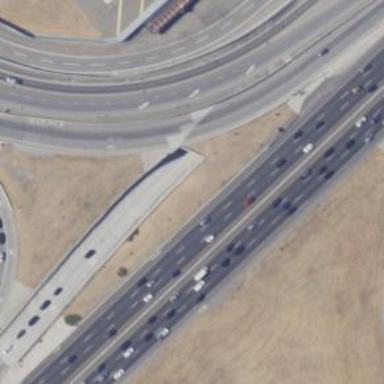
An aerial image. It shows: Motorway link.